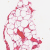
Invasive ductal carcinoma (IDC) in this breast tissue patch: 0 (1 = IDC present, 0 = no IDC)